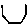
Label: hexagon